【题型】填空题　【知识点】函数　【难度】hard
若直线 \(y = kx + k\) 与曲线 \(y = |x^2 - 2x| + 1\) 有 4 个交点，则 \(k\) 的取值范围为 \underline{\quad\quad}.
【解答】
【答案】\((1,4-2\sqrt{2})\)

【分析】先确定直线 \(y = kx + k\) 恒过的定点，然后根据两点斜率公式及直线斜率的变化规律、直线与抛物线的位置关系，数形结合求解即可.

【详解】直线 \(y = kx + k\) 恒过点 \(A(-1,0)\) 且斜率存在的动直线，

\(
\text{又 } y = |x^2 - 2x| + 1 =
\begin{cases}
x^2 - 2x + 1, & x \ge 2 \text{ 或 } x \le 0 \\
-x^2 + 2x + 1, & 0 < x < 2
\end{cases},
\)
作出图象，如图：

易知 \(B(0,1)\)，\(C(2,1)\).

由
\[
\begin{cases}
y = kx + k \\
y = x^2 - 2x + 1
\end{cases},
\]
消 \(y\) 得到 \(x^2 - (k+2)x + 1 - k = 0\)，由 \(\Delta = (k+2)^2 - 4(1 - k) = 0\)，

得到 \(k = -8\) 或 \(k = 0\)（舍）（因为 \(k = 0\) 时，\(y = 0\)，\(x = 1\)，不合题意），

所以当 \(k = -8\) 时，\(y = kx + k\) 与 \(f(x) = x^2 - 2x + 1\)（\(x \le 0\) 或 \(x \ge 2\)）相切.

由图可知，当 \(k \le -8\) 时，直线 \(y = kx + k\) 与曲线 \(y = |x^2 - 2x| + 1\) 有 1 个交点，不合题意；

当 \(-8 < k < k_{AC} = \frac{1-0}{2-(-1)} = \frac{1}{3}\) 时，直线 \(y = kx + k\) 与曲线 \(y = |x^2 - 2x| + 1\) 没有交点，不合题意；

当 \(k = k_{AC} = \frac{1}{3}\) 时，直线 \(y = kx + k\) 与曲线 \(y = |x^2 - 2x| + 1\) 有 1 个交点，不合题意；

当 \(\frac{1}{3} = k_{AC} < k < k_{AB} = 1\) 时，直线 \(y = kx + k\) 与曲线 \(y = |x^2 - 2x| + 1\) 有 2 个交点，不合题意；

当 \(k = k_{AB} = 1\) 时，直线 \(y = kx + k\) 与曲线 \(y = |x^2 - 2x| + 1\) 有 3 个交点，不合题意；

设直线 \(y = kx + k\) 与曲线 \(y = -x^2 + 2x + 1\)，\(0 < x < 2\) 相切于点 \(D\)，
联立
\[
\begin{cases}
y = -x^2 + 2x + 1 \\
y = kx + k
\end{cases},
\]
消 \(y\) 得 \(x^2 + (k - 2)x + k - 1 = 0\).

由 \(\Delta = (k - 2)^2 - 4(k - 1) = k^2 - 8k + 8 = 0\)，

解得 \(k = 4 - 2\sqrt{2}\) 或 \(k = 4 + 2\sqrt{2}\)（舍去，此时方程的根为 \(x = -1 - \sqrt{2}\)，不合题意）.

当 \(k_{AB} < k < k_{AD}\)，即 \(1 < k < 4 - 2\sqrt{2}\) 时，

直线 \(y = kx + k\) 与曲线 \(y = |x^2 - 2x| + 1\) 有 4 个交点，符合题意；

当 \(k = 4 - 2\sqrt{2}\) 时，直线 \(y = kx + k\) 与曲线 \(y = |x^2 - 2x| + 1\) 有 3 个交点，不合题意；

当 \(k > 4 - 2\sqrt{2}\) 时，直线 \(y = kx + k\) 与曲线 \(y = |x^2 - 2x| + 1\) 有 2 个交点，不合题意；

综上，\(k\) 的取值范围为 \((1,4-2\sqrt{2})\).

故答案为：\((1,4-2\sqrt{2})\).

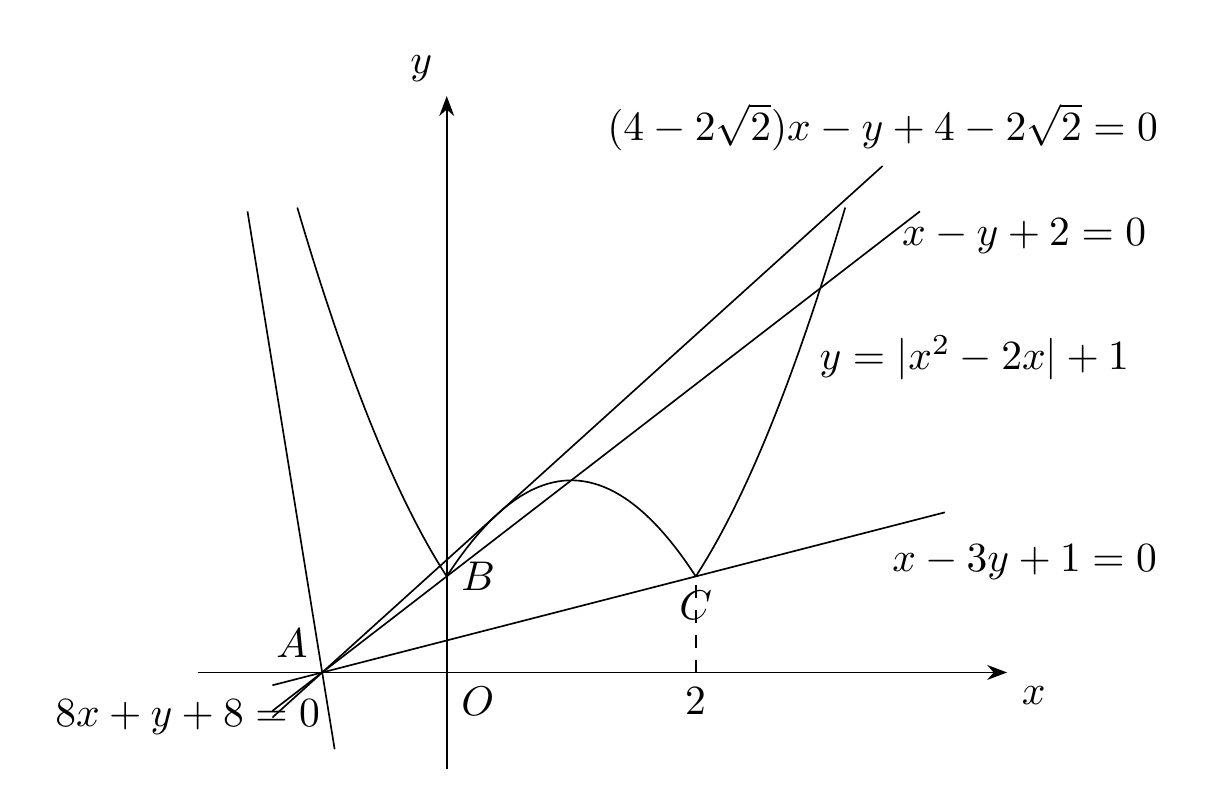